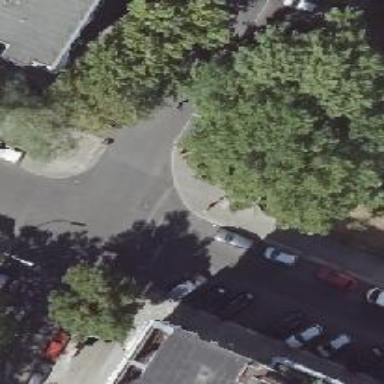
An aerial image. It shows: Sidewalk.